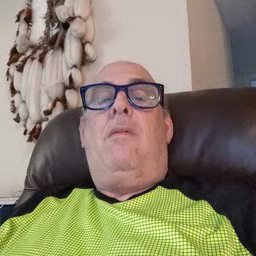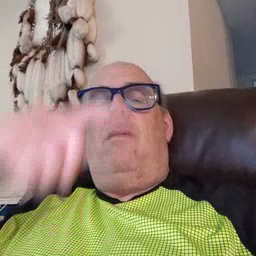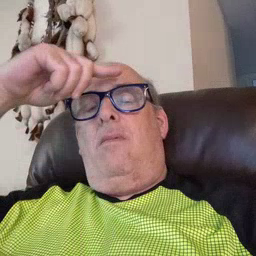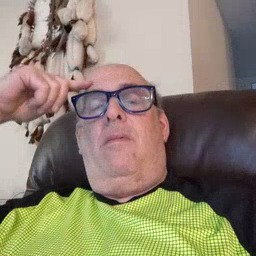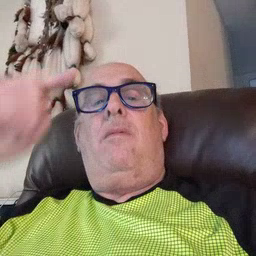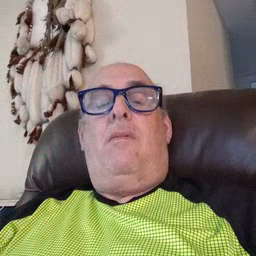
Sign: black